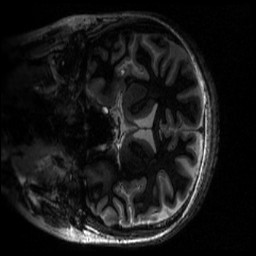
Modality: MP2RAGE
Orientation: coronal
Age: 20
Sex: female
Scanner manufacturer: siemens
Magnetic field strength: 6.98 T
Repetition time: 6 s
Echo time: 0.00283 s